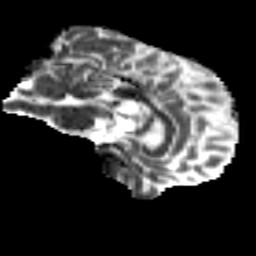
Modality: MD
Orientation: sagittal
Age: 26
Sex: male
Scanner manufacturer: siemens
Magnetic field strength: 3 T
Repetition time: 8.8 s
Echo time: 0.085 s